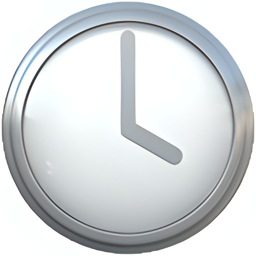
Name: clock face four oclock
Emoji: 🕓
Group: Travel & Places
Sub-group: time